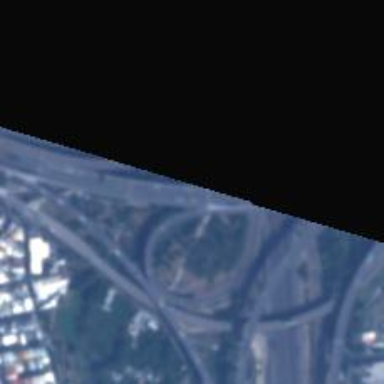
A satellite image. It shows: Motorway junction.